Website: bh-photo
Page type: gifting
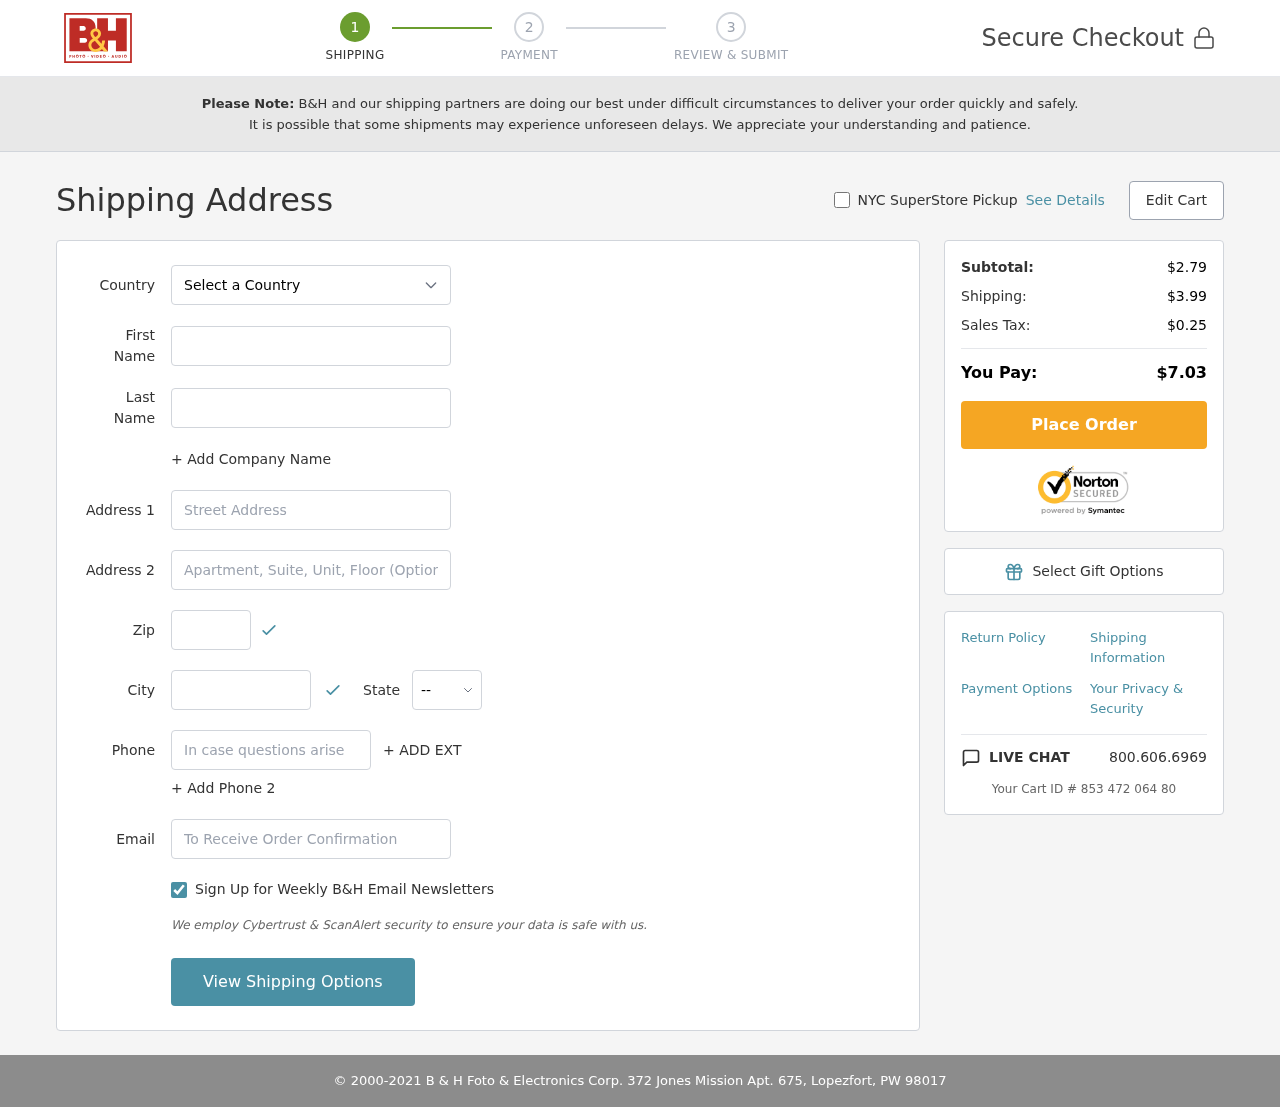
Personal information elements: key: PII_CITY
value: Lopezfort
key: PII_COUNTRY
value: United States
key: PII_EMAIL
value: smorgan@gmail.com
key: PII_FIRSTNAME
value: Samantha
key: PII_LASTNAME
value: Morgan
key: PII_PHONE
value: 9385475022
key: PII_POSTCODE
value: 98017
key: PII_STATE_ABBR
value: PW
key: PII_STREET
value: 372 Jones Mission Apt. 675
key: PII_STREET2
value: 483 Howard Viaduct
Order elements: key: ORDER_SUBTOTAL
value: $2.79
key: ORDER_SHIPPING_COST
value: $3.99
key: ORDER_TAX
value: $0.25
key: ORDER_TOTAL
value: $7.03
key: ORDER_ID
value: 853 472 064 80